Interaction volume radius: 5 \u00c5
Interaction volume height: 15 \u00c5
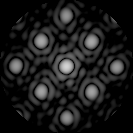
Disorder parameter: 0.1023